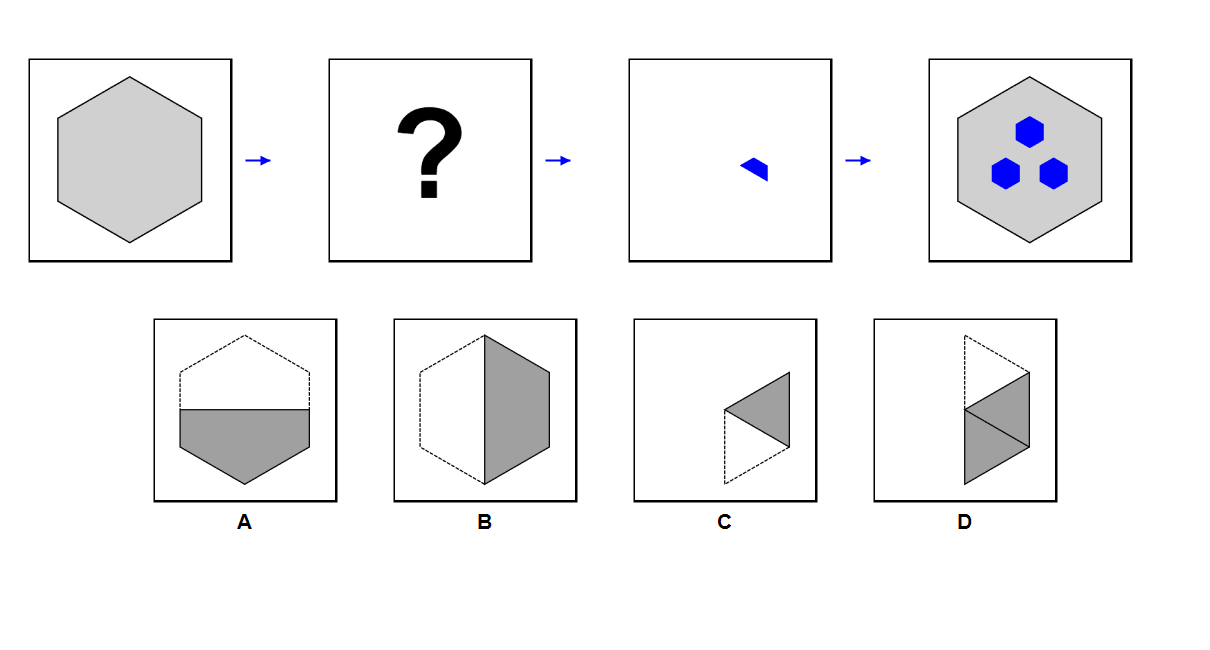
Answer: A